Question: I have an NSMenuItem with a bunch of items in it, however... the list just doesn't get enabled.
What I mean:

This is my code:
'''
- (void)didFetchNewList:(NSArray *)list
{
NSArray *smallList = [list subarrayWithRange:NSMakeRange(0, 10)];
NSMenu *menu = [[NSMenu alloc] initWithTitle:@""];
for (NSDictionary *dict in smallList)
{
NSDateFormatter *dateFormatter = [[NSDateFormatter alloc] init];
[dateFormatter setDateFormat:@"MMM dd @ HH:mm:ss"];
NSMenuItem *soMenuItem = [[NSMenuItem alloc] initWithTitle:
[dateFormatter stringFromDate:[dict objectForKey:@"date"]]
action:nil
keyEquivalent:@""];
[soMenuItem setEnabled:YES];
[menu addItem:soMenuItem];
}
[menu addItem:[NSMenuItem separatorItem]];
NSMenuItem *soMenuItem = [[NSMenuItem alloc]
initWithTitle:@"Settings" action:nil keyEquivalent:@"S"];
[soMenuItem setEnabled:YES];
[menu addItem:soMenuItem];
[statusItem setMenu:menu];
[statusItem setEnabled:YES];
}
'''
I am setting everything as enabled, yet it is still disabled. How can I solve this?
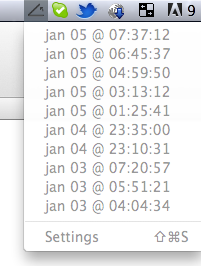
Answer: When you create an 'NSMenuItem' your item will have to have a valid target and a valid selector. This means the target cannot be nil, and has to respond to the passed selector. Keep in mind that in this case a NULL selector will not enable the menu item.
'''
NSMenu *myMenu;
NSMenuItem *myItem;
myMenu = [[NSMenu alloc] initWithTitle:@""];
myItem = [[NSMenuItem alloc] initWithTitle:@"Test" action:@selector(validSelector:) keyEquivalent:@""];
[myItem setTarget:myTarget];
[myMenu addItem:myItem];
// Do anything you like
[myMenu release];
[myItem release];
'''
I saw you're calling '-[NSMenuItem setEnabled:]' with 'YES'after you create the menu item. This not necessary, as they will be enabled by default.
As NSGod pointed out (see comment below) the target can be nil. In that case the first responder of your application will receive the passed method. That is, as long as the first responder has that method implemented. However if this is not the case, the method will be sent to the next responder in the responder chain. This continues until either a responder is found that responds to the selector or there are no responders left to examine. When no responder is found you menu item won't get enabled.